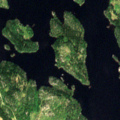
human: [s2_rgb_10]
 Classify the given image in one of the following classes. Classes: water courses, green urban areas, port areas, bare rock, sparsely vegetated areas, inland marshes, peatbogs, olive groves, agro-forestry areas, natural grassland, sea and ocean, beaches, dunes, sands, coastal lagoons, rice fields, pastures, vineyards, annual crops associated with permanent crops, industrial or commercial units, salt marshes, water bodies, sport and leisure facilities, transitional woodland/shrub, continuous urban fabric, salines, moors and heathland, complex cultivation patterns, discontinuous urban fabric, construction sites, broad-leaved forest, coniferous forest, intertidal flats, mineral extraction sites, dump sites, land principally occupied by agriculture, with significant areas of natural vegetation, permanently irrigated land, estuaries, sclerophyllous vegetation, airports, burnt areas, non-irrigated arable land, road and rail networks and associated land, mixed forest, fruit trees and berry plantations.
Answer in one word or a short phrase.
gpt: coniferous forest, transitional woodland/shrub, water bodies